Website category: auto
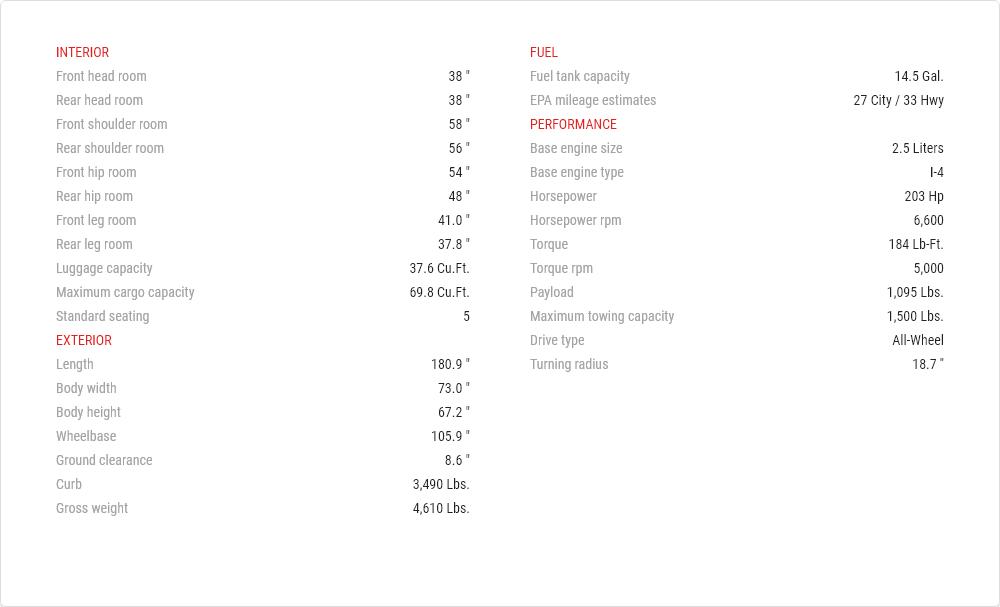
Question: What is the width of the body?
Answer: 73.0 "

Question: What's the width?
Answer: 73.0 "

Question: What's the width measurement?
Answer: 73.0 "

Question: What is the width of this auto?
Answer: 73.0 "

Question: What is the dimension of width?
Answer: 73.0 "

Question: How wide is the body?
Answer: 73.0 "

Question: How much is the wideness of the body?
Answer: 73.0 "

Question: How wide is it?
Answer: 73.0 "

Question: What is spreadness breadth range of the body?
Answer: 73.0 "

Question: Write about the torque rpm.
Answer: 5,000

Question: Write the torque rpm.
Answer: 5,000

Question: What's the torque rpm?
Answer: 5,000

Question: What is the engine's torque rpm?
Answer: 5,000

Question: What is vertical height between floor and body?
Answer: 8.6 "

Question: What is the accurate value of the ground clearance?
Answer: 8.6 "

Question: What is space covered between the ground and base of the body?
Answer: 8.6 "

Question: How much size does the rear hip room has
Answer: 48 "

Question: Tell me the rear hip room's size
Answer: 48 "

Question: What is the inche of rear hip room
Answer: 48 "

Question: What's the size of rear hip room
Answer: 48 "

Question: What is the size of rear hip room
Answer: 48 "

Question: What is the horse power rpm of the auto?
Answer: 6,600

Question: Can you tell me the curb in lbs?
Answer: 3,490 lbs.

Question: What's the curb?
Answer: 3,490 lbs.

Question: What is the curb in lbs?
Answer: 3,490 lbs.

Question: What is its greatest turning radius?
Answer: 18.7 ''

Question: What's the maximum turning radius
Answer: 18.7 ''

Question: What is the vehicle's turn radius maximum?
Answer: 18.7 ''

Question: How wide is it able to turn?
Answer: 18.7 ''

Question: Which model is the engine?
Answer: I-4

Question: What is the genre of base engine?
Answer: I-4

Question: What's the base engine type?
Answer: I-4

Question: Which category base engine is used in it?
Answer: I-4

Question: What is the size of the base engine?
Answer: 2.5 liters

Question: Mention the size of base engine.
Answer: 2.5 liters

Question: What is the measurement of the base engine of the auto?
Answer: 2.5 liters

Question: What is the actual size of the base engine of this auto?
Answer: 2.5 liters

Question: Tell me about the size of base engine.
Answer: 2.5 liters

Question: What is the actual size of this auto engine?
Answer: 2.5 liters

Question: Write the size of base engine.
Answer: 2.5 liters

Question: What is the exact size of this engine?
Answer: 2.5 liters

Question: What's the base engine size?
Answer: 2.5 liters

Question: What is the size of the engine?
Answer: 2.5 liters

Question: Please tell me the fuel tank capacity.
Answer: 14.5 gal.

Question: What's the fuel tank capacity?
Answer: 14.5 gal.

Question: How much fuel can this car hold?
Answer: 14.5 gal.

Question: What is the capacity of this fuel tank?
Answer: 14.5 gal.

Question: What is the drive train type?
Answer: all-wheel

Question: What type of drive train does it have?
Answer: all-wheel

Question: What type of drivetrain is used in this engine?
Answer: all-wheel

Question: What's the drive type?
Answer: all-wheel

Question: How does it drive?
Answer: all-wheel

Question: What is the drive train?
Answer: all-wheel

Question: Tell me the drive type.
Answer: all-wheel

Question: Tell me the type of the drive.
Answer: all-wheel

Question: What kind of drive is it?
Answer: all-wheel

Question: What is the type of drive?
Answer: all-wheel

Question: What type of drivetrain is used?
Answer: all-wheel

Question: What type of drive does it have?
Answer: all-wheel

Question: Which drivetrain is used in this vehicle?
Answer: all-wheel

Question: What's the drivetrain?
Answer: all-wheel

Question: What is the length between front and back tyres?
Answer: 105.9 "

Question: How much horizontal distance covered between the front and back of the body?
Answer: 105.9 "

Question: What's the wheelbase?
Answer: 105.9 "